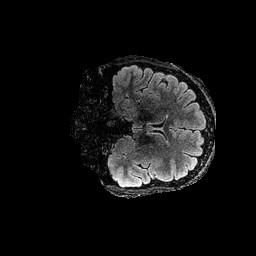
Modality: FLAIR
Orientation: coronal
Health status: ill
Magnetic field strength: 3 T